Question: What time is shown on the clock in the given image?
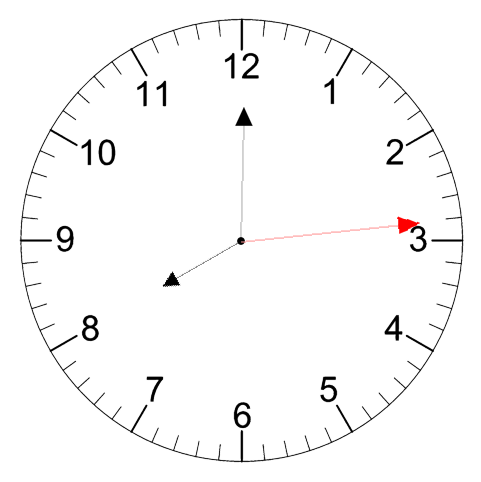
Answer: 08:00:14